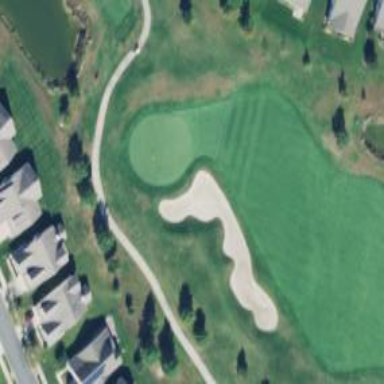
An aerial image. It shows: Sand bunker on golf course.